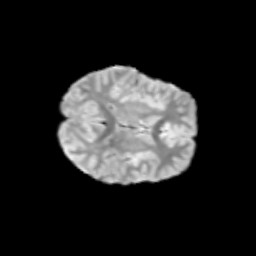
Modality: T2w
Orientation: axial
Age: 11
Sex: female
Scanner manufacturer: siemens
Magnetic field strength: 3 T
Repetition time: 3.8 s
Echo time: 0.07 s